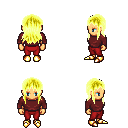
a pixel art fantasy rpg character, female body template, human, tanned skin, maroon long-sleeve shirt, red pants, gold unkempt hairstyle, gold boots, four views (front, back, left, right), 2x2 character sprite sheet, small pixel art, hard edges, no anti-aliasing